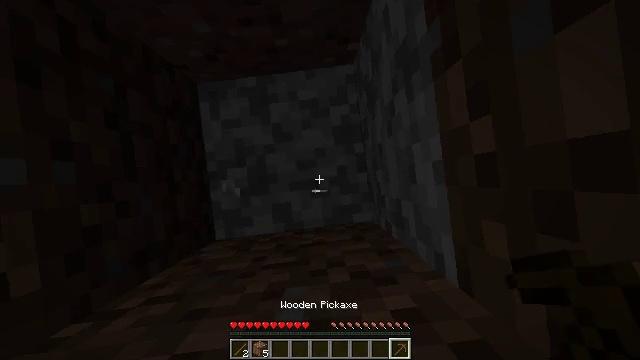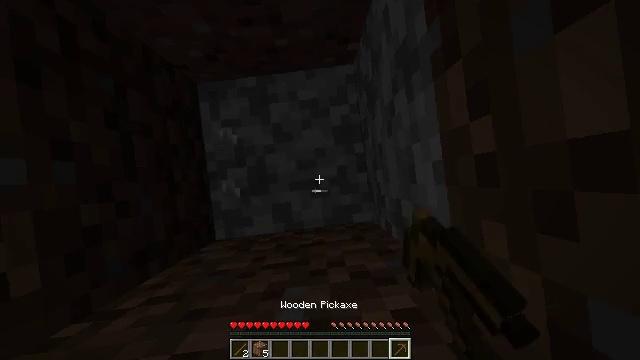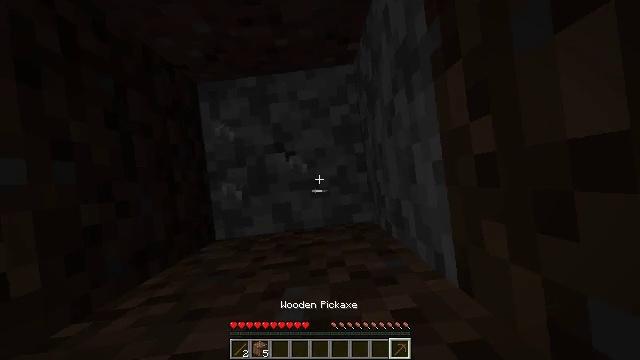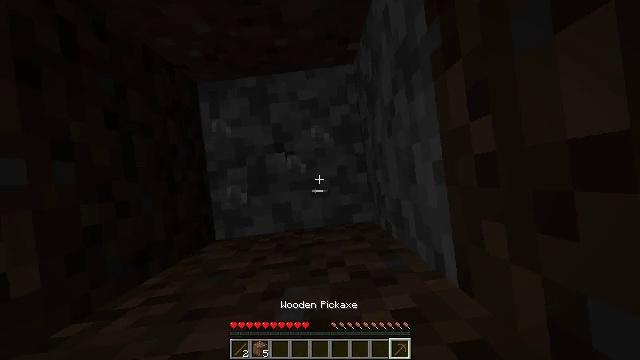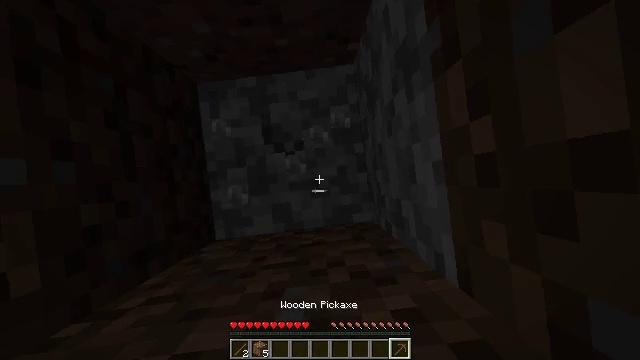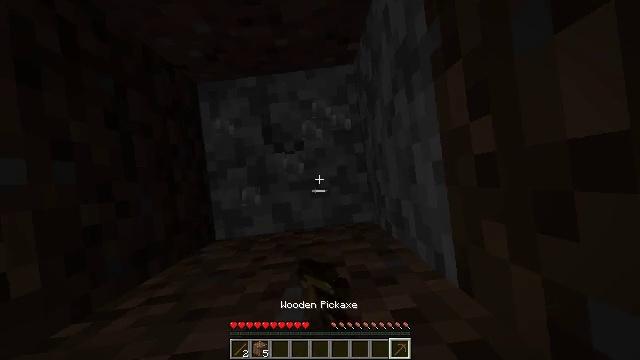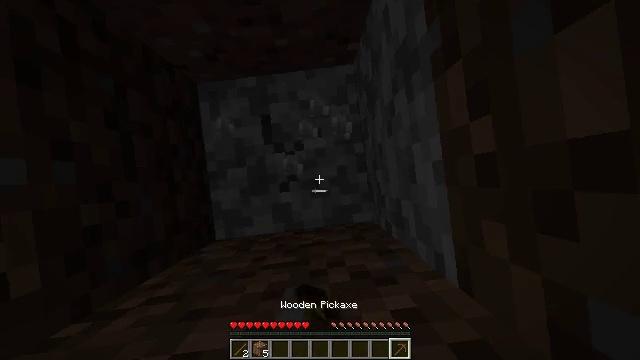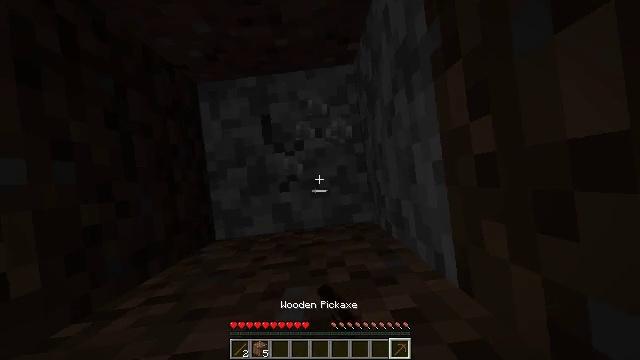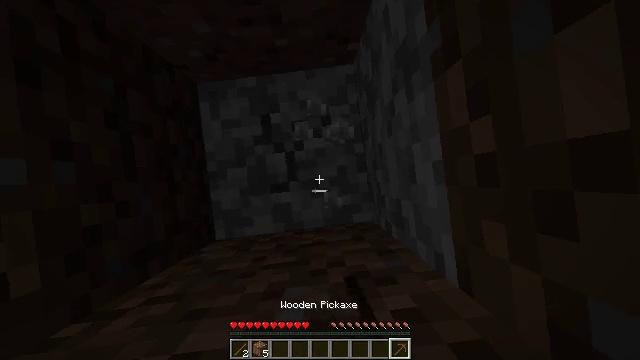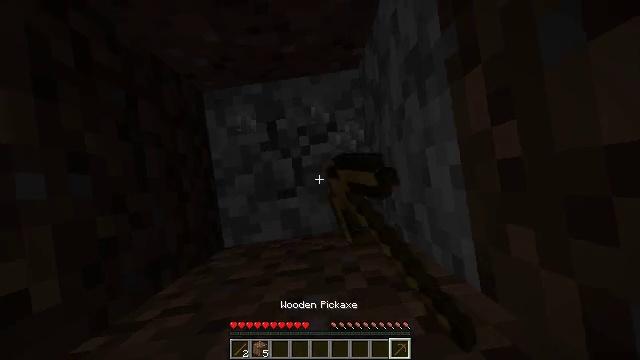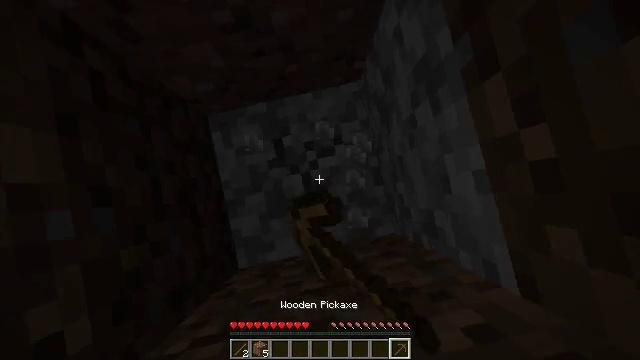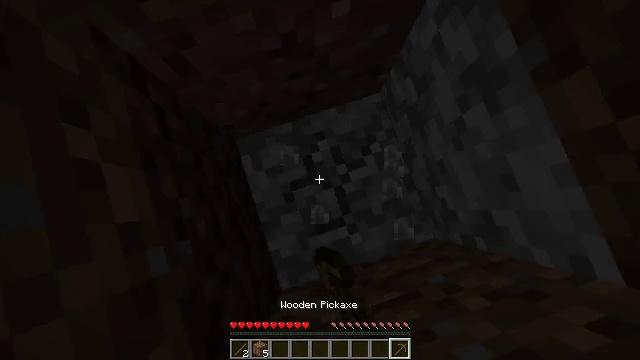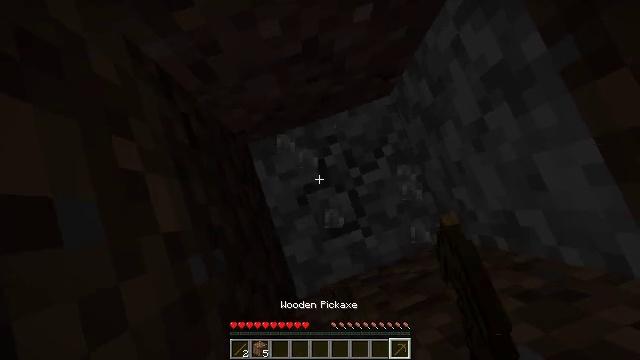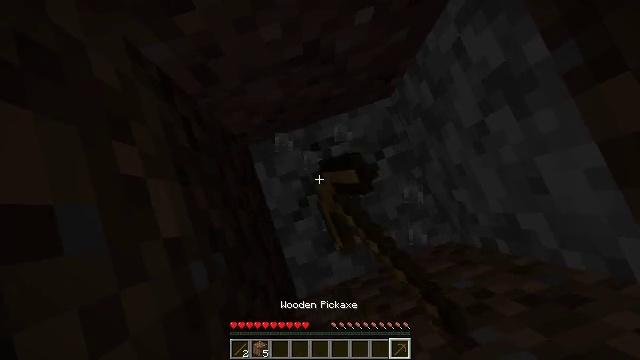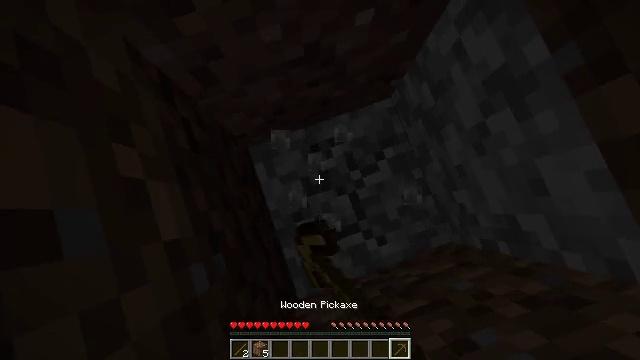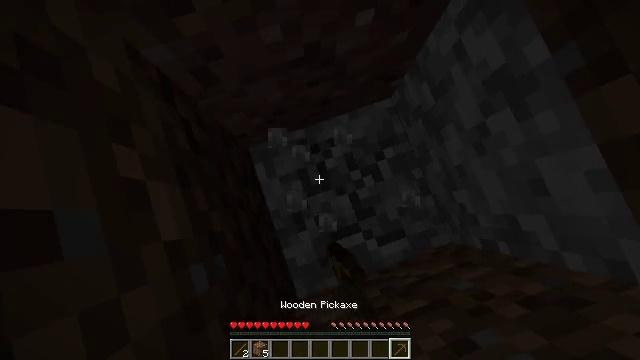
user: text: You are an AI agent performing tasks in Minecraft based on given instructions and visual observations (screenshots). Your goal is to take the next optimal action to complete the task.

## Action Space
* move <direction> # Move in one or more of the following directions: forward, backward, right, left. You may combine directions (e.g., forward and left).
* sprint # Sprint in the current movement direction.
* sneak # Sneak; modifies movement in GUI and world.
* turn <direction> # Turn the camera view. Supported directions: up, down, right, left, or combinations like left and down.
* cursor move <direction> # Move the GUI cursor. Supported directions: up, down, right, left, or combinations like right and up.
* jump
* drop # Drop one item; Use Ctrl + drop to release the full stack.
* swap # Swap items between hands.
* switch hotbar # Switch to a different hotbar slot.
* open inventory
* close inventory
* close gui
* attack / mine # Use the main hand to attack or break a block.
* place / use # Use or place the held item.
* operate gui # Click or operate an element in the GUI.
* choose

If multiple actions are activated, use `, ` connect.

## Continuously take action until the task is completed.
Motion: motion action
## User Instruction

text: Break the diorite block.
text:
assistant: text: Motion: turn down, attack / mine
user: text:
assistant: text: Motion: attack / mine
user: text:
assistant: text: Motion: attack / mine
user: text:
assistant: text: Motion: attack / mine
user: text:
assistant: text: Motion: attack / mine
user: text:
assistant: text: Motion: attack / mine
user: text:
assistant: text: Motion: attack / mine
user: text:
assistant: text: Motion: attack / mine
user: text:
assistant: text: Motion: move left, turn right, attack / mine
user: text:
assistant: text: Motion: move left, turn right and up, attack / mine
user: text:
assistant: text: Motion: move left, turn right and up, attack / mine
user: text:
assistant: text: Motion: turn right, attack / mine
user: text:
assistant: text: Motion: attack / mine
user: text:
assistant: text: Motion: attack / mine
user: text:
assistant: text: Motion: attack / mine
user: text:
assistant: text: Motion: attack / mine
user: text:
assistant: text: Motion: attack / mine
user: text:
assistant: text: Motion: attack / mine
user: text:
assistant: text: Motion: attack / mine
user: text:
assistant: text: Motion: attack / mine
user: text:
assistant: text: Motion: attack / mine
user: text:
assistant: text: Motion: attack / mine
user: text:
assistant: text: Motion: attack / mine
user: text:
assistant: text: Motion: turn right and down, attack / mine
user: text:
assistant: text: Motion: turn right and down, attack / mine
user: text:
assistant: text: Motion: move back, turn left, attack / mine
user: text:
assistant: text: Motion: attack / mine